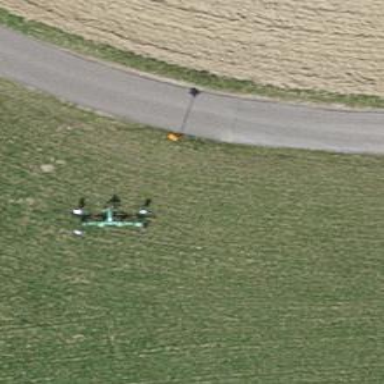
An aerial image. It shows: Pipeline marker.